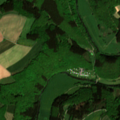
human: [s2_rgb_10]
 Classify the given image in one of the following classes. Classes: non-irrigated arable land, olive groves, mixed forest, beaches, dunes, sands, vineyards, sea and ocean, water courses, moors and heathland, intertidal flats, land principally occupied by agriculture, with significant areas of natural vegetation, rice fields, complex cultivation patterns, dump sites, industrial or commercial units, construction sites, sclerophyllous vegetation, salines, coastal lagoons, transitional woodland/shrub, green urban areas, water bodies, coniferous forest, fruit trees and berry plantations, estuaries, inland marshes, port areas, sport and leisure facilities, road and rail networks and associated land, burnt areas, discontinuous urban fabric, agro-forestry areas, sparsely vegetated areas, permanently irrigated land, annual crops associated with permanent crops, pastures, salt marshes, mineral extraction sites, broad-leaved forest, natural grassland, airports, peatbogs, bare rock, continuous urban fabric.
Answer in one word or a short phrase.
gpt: non-irrigated arable land, pastures, broad-leaved forest, coniferous forest, mixed forest